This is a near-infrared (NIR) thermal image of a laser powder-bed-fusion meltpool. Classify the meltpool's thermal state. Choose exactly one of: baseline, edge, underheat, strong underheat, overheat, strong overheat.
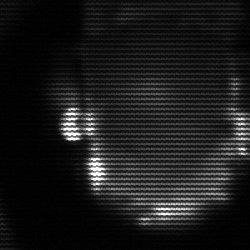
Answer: baseline